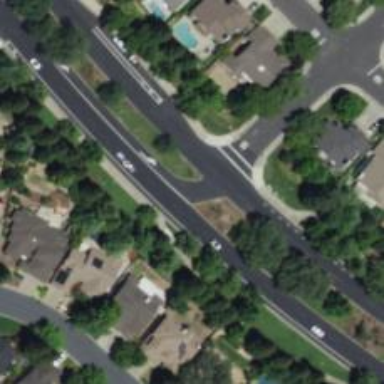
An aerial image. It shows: Asphalt road at the secondary link level.